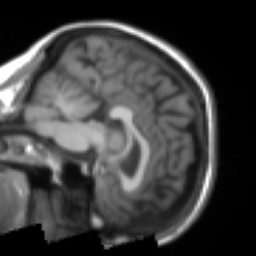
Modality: T1w
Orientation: sagittal